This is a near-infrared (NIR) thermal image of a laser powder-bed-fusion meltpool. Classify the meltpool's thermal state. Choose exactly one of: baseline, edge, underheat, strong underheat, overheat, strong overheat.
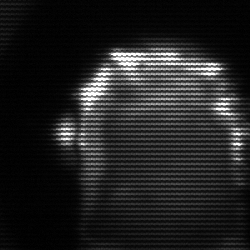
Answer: strong underheat